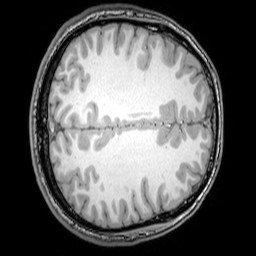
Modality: T1w
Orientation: axial
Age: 24
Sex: male
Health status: healthy
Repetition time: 0.081 s
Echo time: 0.037 s